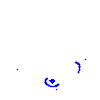
Particle: pion